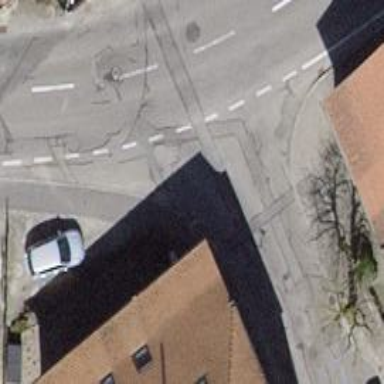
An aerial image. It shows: Service road with sidewalk.